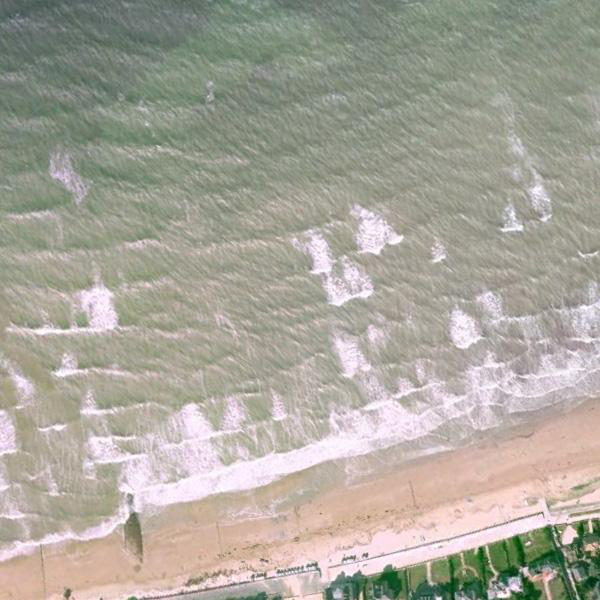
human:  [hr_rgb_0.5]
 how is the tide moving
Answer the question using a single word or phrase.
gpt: falling